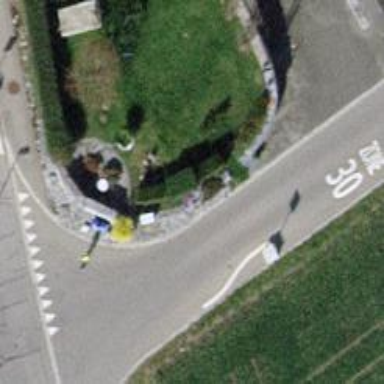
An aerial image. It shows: Traffic calming feature called choker.